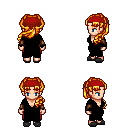
a pixel art fantasy rpg character, female body template, human, light skin, black robe, red pants, light blonde princess hairstyle, red bandana, cloth bracers, gray slippers, four views (front, back, left, right), 2x2 character sprite sheet, small pixel art, hard edges, no anti-aliasing